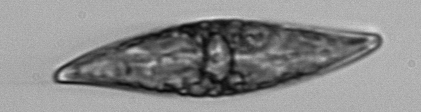
Label: Pleurosigma